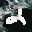
Label: 2